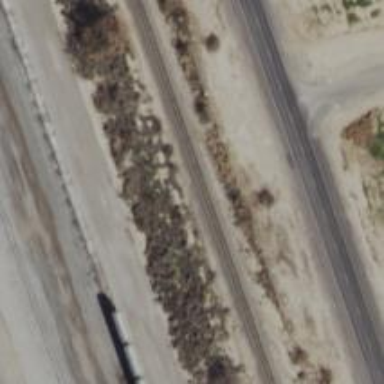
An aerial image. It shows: Railway track.